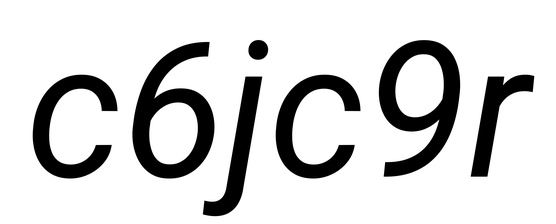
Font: Roboto-Italic_Italic